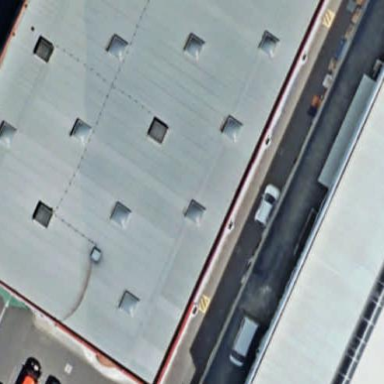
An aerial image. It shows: Warehouse building.